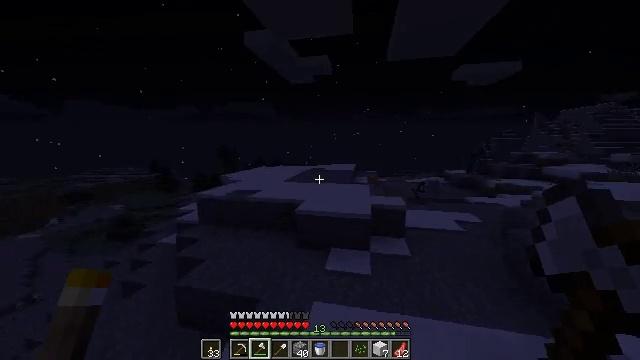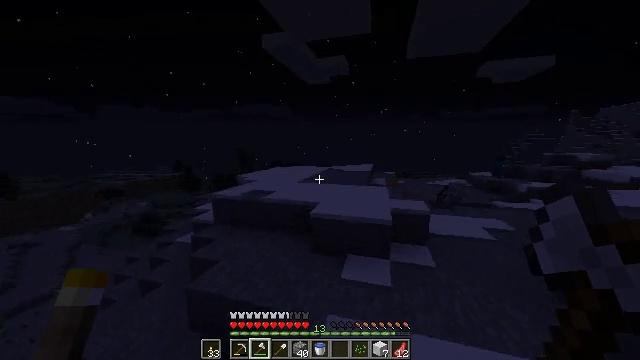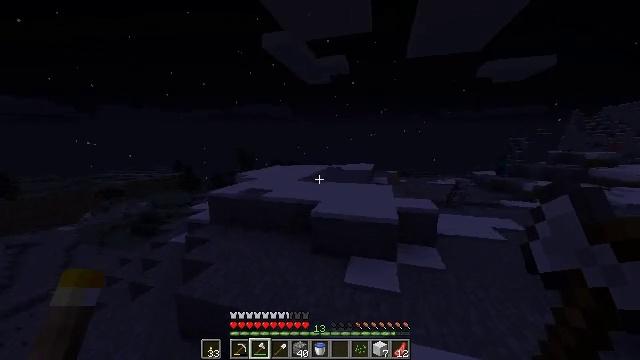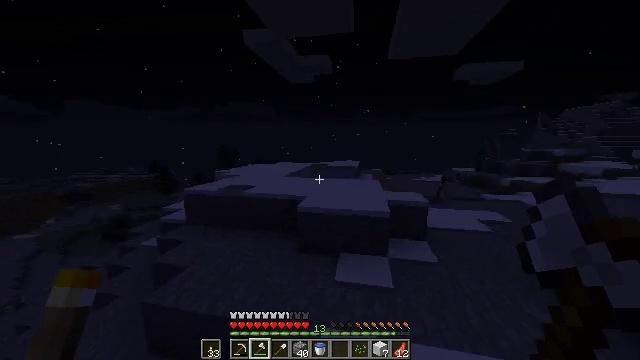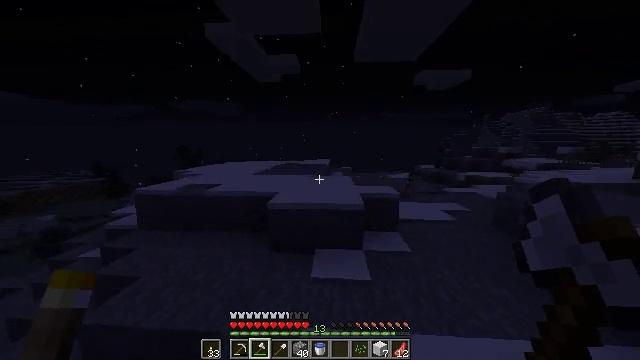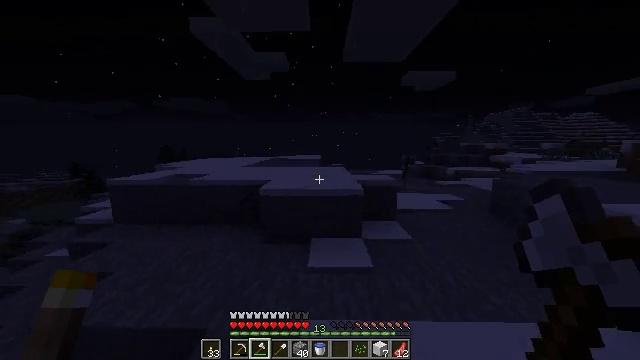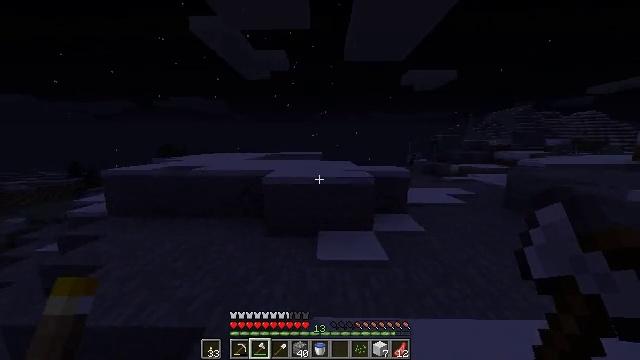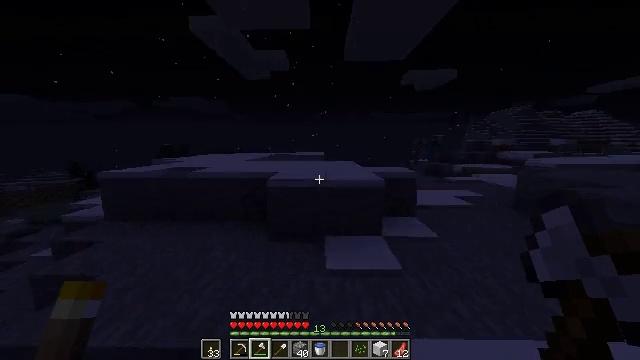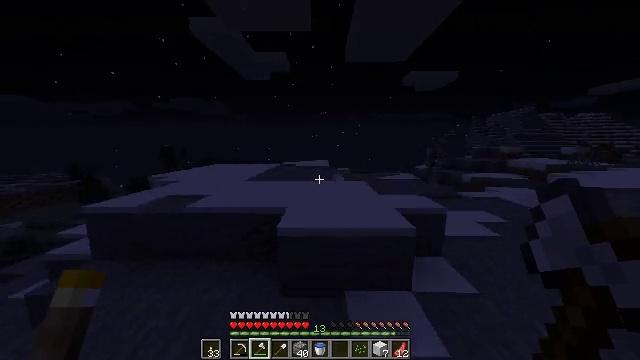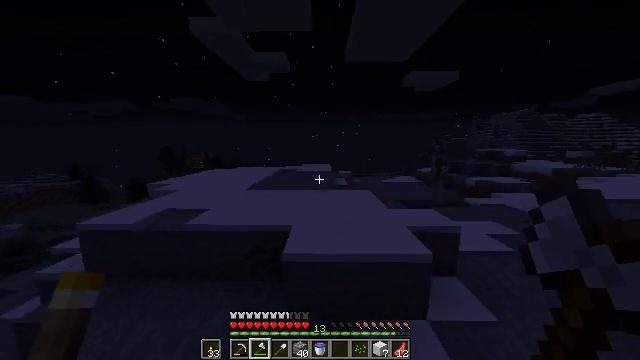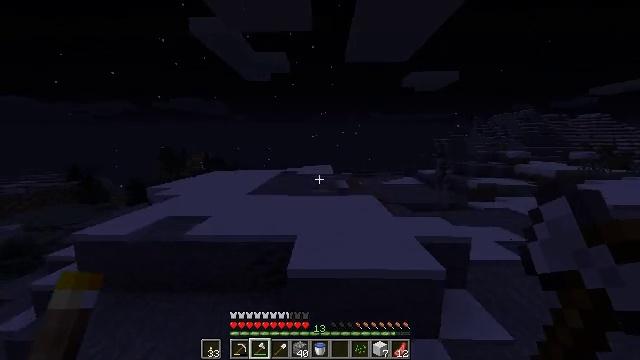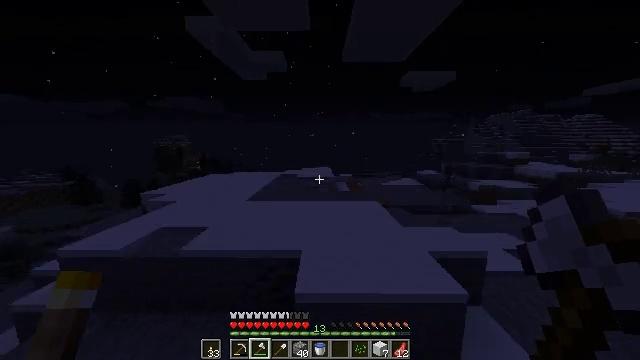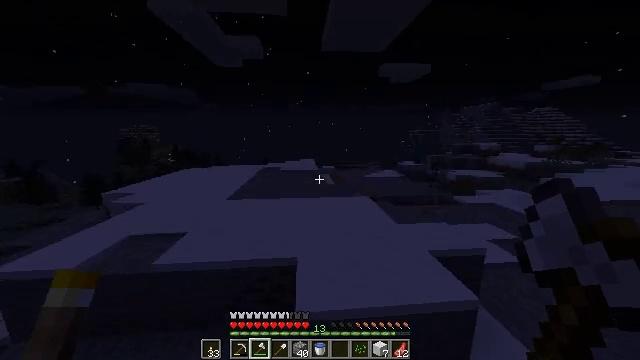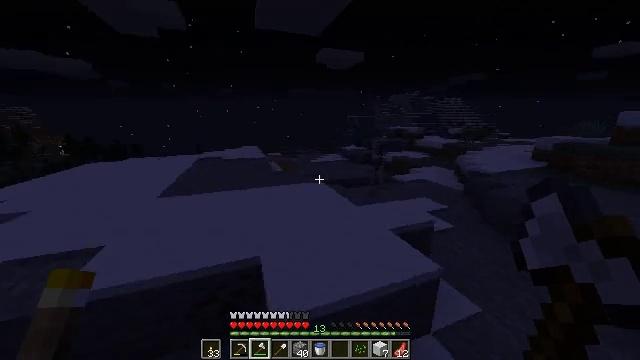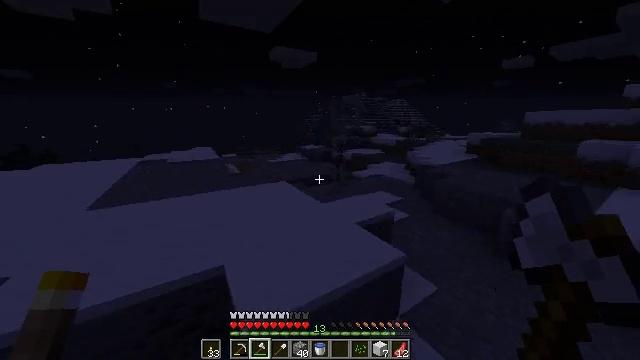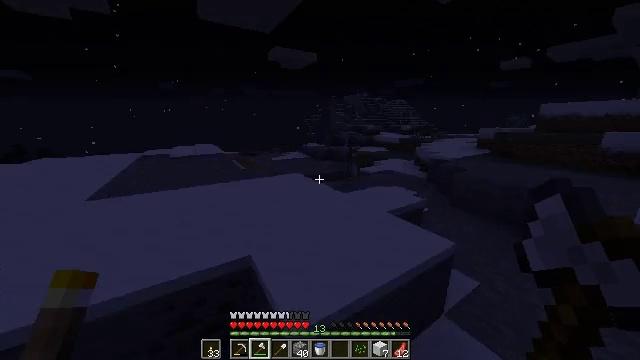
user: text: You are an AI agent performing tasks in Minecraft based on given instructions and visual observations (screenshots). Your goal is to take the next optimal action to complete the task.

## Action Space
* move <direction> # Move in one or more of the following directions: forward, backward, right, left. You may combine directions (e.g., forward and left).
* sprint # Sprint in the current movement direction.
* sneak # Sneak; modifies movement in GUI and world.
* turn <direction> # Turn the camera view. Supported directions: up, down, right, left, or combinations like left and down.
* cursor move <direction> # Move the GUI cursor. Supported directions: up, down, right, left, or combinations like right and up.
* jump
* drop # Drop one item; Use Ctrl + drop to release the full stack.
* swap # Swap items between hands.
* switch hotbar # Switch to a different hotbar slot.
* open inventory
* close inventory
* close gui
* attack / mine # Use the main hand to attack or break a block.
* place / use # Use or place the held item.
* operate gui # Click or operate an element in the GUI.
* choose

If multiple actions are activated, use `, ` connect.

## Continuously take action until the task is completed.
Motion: motion action
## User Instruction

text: Gather hay blocks from the farm.
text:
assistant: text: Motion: move forward and move left, sprint, turn left, jump
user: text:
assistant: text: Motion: move forward and move left, sprint, jump
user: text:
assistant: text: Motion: move forward and move left, sprint, turn right, jump
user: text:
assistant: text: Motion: move forward and move left, sprint, turn right, jump
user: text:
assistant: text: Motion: move forward and move left, sprint, turn right, jump
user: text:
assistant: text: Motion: move forward and move left, sprint, jump
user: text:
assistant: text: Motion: move forward and move left, sprint, jump
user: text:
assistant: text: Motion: move forward and move left, sprint, jump
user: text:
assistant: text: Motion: move forward and move left, sprint, jump
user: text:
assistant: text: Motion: move forward and move left, sprint, jump
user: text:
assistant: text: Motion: move forward and move left, sprint, jump
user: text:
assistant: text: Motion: move forward and move left, sprint, turn right and down, jump
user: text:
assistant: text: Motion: move forward and move left, sprint, turn right and down, jump
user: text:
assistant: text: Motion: move forward and move left, sprint, turn right, jump
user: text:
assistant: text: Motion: move forward and move left, sprint, jump
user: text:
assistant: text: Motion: move forward and move left, sprint, jump
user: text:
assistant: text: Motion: move forward and move left, sprint, jump
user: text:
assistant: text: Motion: move forward and move left, sprint, jump
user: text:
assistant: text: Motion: move forward and move left, sprint, jump
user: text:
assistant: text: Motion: move forward and move left, sprint, turn left and up, jump
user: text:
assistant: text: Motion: move forward and move left, sprint, turn left, jump
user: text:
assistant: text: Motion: move forward and move left, sprint, turn left, jump
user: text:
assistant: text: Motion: move forward and move left, sprint, turn left, jump
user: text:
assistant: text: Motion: move forward and move left, sprint, turn left, jump
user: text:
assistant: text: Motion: move forward and move left, sprint, turn left, jump
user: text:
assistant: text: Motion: move forward and move left, sprint, turn left, jump
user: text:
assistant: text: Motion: move forward and move left, sprint, jump
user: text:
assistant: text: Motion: move forward and move left, sprint, jump
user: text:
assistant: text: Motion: move forward and move left, sprint, jump
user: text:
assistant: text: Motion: move forward and move left, sprint, turn left and down, jump